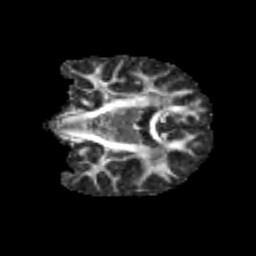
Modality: FA
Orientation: coronal
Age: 12
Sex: female
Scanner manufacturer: siemens
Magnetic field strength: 3 T
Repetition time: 3.8 s
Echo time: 0.07 s